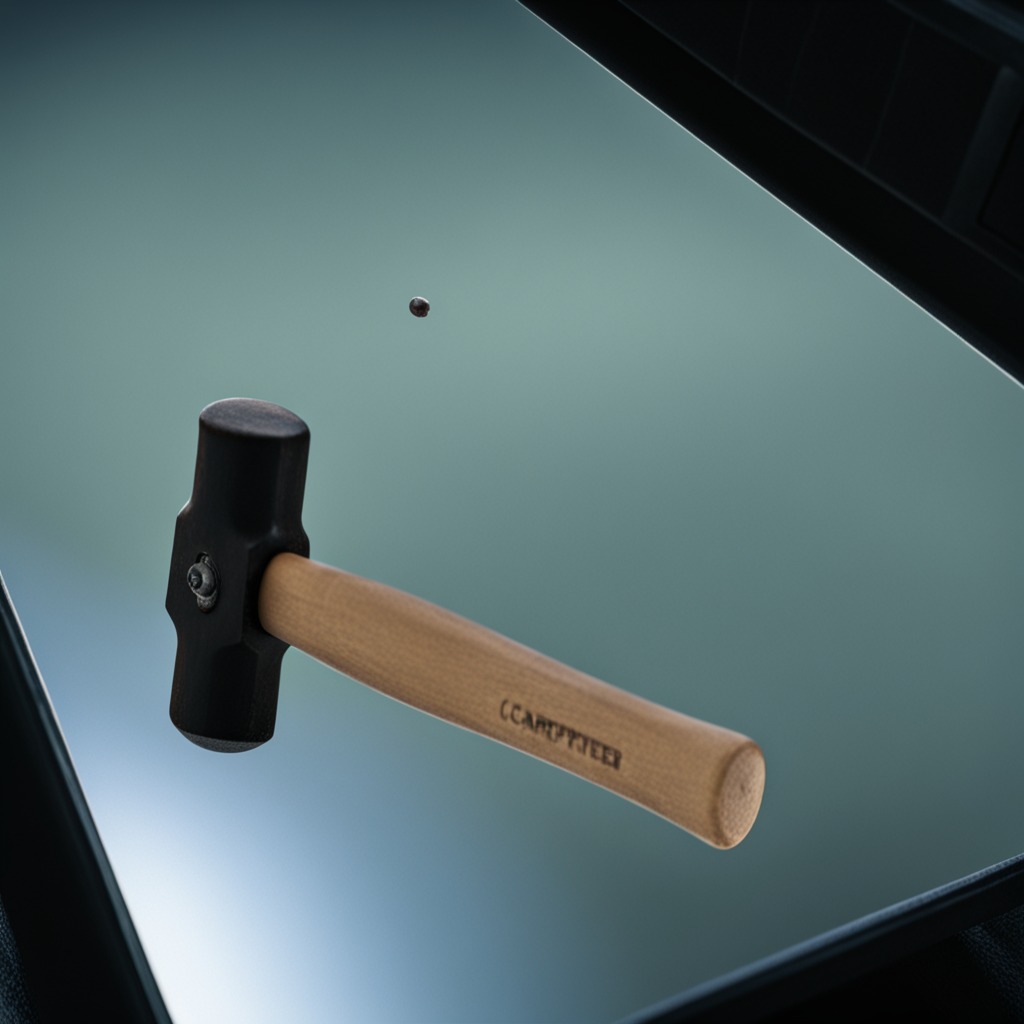
A hammer is lying on the clean empty table in a railway signal maintenance room lit by harsh overhead fluorescents.